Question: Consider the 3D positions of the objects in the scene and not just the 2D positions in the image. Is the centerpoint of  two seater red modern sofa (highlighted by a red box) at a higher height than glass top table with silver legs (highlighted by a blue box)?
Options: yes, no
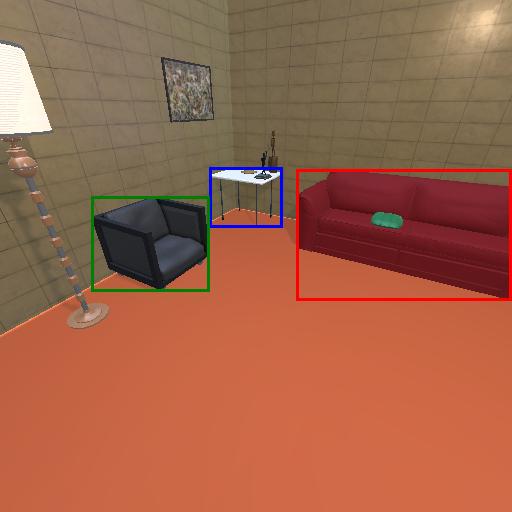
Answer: yes